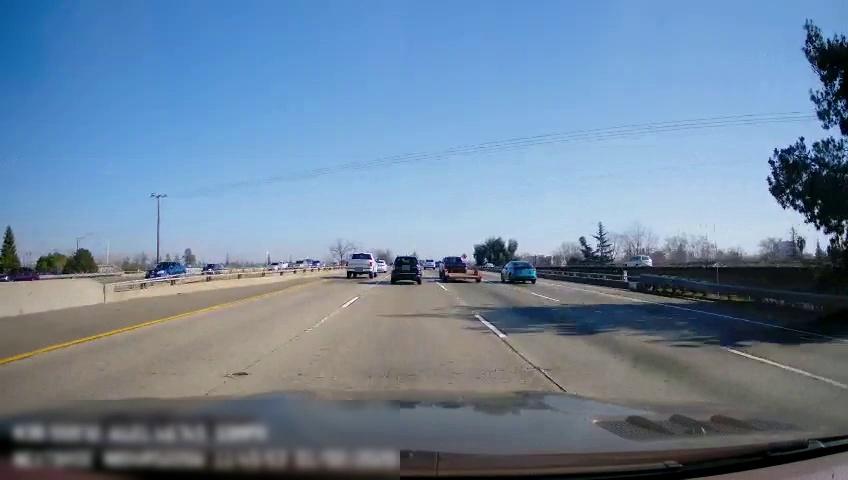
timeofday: Day
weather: Sunny
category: Vehicles | SUV
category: Drivable Space
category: Vehicles | Car
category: Vehicles | Car
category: Vehicles | Car
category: Drivable Space
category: Vehicles | Car
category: Vehicles | Truck
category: Vehicles | Car
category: Vehicles | Truck
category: Vehicles | Other LV
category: Vehicles | SUV
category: Vehicles | SUV
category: Lanes | Current Lane
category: Lanes | Current Lane
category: Lanes | Alternate Lane
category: Lanes | Alternate Lane
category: Lanes | Alternate Lane